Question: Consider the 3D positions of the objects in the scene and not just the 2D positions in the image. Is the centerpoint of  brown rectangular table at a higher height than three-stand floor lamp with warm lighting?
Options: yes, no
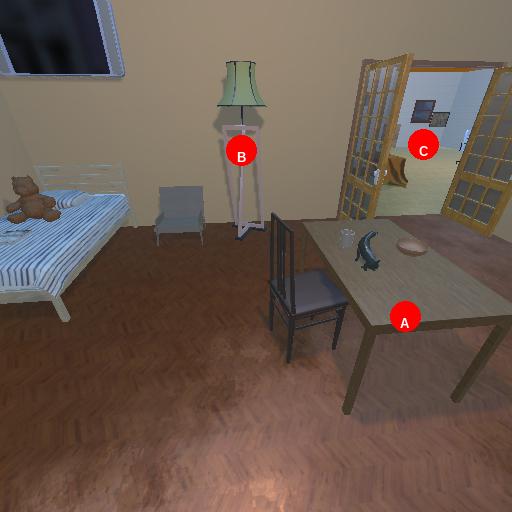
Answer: yes